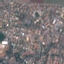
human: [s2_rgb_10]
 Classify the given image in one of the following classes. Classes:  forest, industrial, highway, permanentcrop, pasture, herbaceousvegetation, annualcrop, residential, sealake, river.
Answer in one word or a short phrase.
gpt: Residential